Question: What is the maximum amount of money that can be robbed from the houses? The neighbour houses cannot be robbed at the same time.
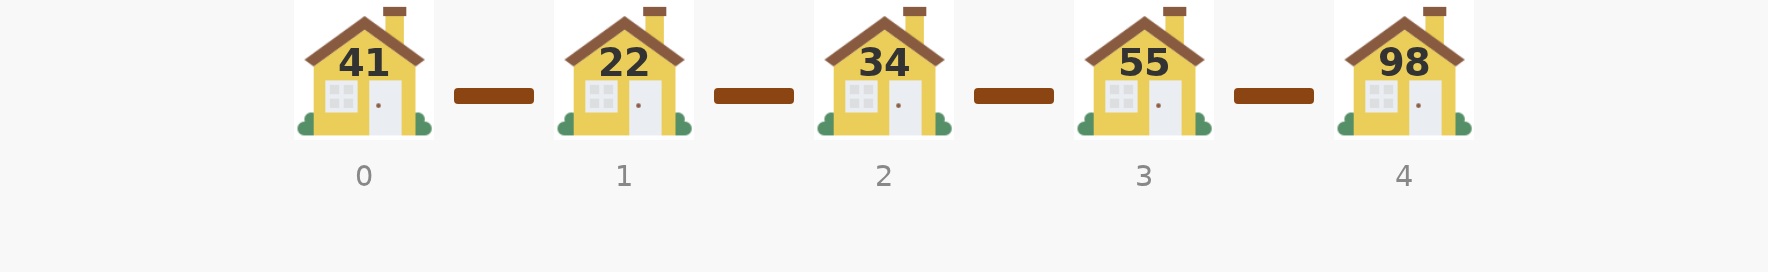
Answer: 173